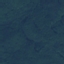
Land use / land cover: Forest